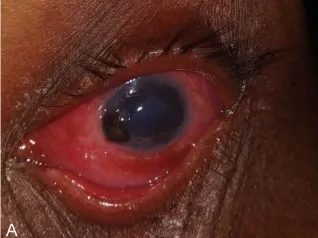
Preoperative picture of LE showing peripheral corneal perforation with iris prolapse.
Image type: medical_photograph (other_medical_photograph)